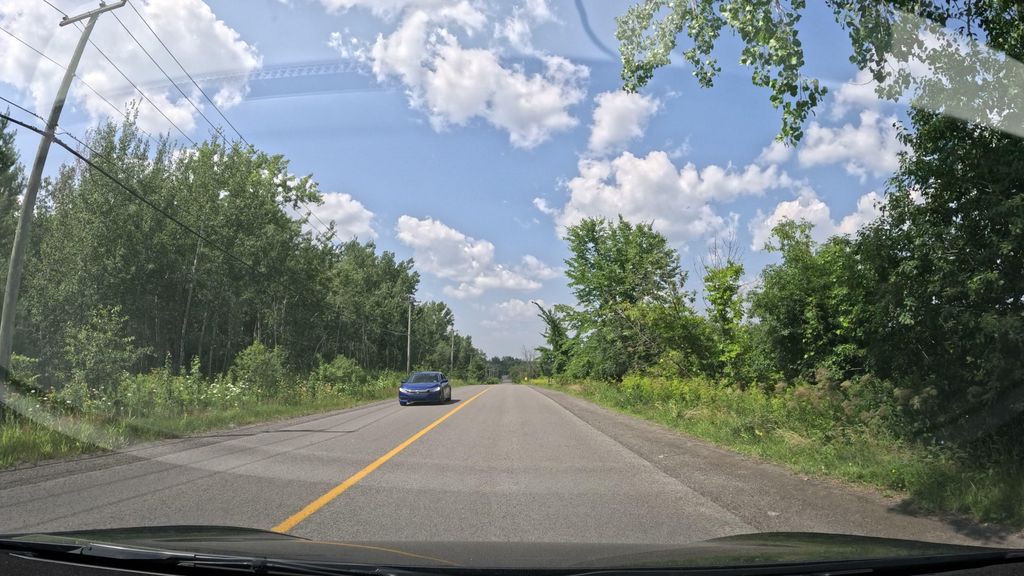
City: montreal